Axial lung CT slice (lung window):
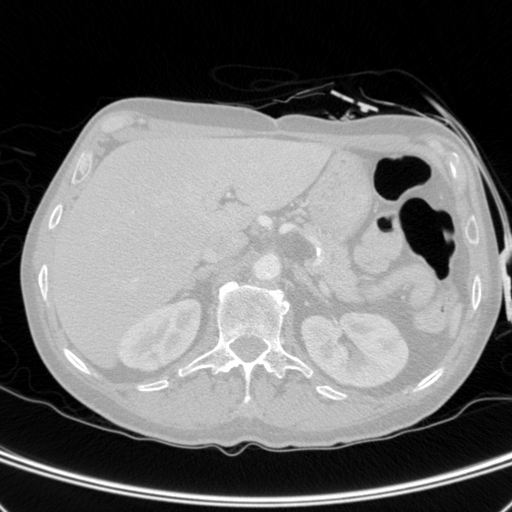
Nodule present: no